Question: i am hosting Internet Explorer in a Windows application. i can scroll down to the bottom of the document. When i then try to scroll back up i get a :
<URL>
When i scroll using the crash appears to happen at the call to
- <URL>
When i scroll using the mouse the crash happens during the call to
- <URL>
Either way, the crash is happening in Internet Explorer.
The shown by Delphi at the time of the exception:

Is different from the stack trace shown by Jedi's exception tracing:
'''
Exception EZeroDivide in module mshtml.dll at 00378B89.
Floating point division by zero.
Exception raised by object: TEmbeddedWB
Full Exception Details:
EZeroDivide
ExceptionCode: 0xC000008E (EXCEPTION_FLT_DIVIDE_BY_ZERO)
The thread tried to divide a floating-point value by a floating-point divisor of zero.
ExceptionFlags: 0x00000002
ExceptionAddress: 0x574C8B89
Parameters: (0x00000000)
EXCEPTION_RECORD: nil
Message: Floating point division by zero
Stack Trace:
[574C8B89] Unknown function at DllGetClassObject + $FF033
[004CA61E] OleCtrls.TOleControl.WndProc (Line 2171, "olectrls.pas" + 12) + $10
[006CF62A] EmbeddedWB.TEmbeddedWB.WBWndProc (Line 1492, "EmbeddedWB.pas" + 31) + $8
[0046200C] Forms.StdWndProc (Line 1459, "Forms.pas" + 8) + $0
[0046D2A2] Forms.TApplication.IsKeyMsg (Line 6588, "Forms.pas" + 20) + $1E
[0046D43F] Forms.TApplication.ProcessMessage (Line 6626, "Forms.pas" + 9) + $2A
[0046D4AB] Forms.TApplication.HandleMessage (Line 6649, "Forms.pas" + 1) + $6
[0046938C] Forms.TCustomForm.ShowModal (Line 4692, "Forms.pas" + 22) + $5
[007D72AD] FMain.TfrmMain.actControlPanelExecute (Line 566, "FMain.pas" + 5) + $5
[00424AF5] Classes.TBasicAction.Execute (Line 8077, "Classes.pas" + 3) + $9
[<PHONE>] ActnList.TContainedAction.Execute + $31
[0045B6AE] Menus.TMenuItem.Click (Line 1738, "Menus.pas" + 9) + $8
[0045CD71] Menus.TMenu.DispatchCommand (Line 2446, "Menus.pas" + 5) + $5
'''
i tried debugging the crash in WinDbg:
'''
ModLoad: <PHONE>'753<PHONE>'75372000 C:\Windows\syswow64\DEVOBJ.dll
ModLoad: <PHONE>'719<PHONE>'719fa000 C:\Windows\SysWOW64\d2d1.dll
ModLoad: <PHONE>'715e<PHONE>'716ea000 C:\Windows\SysWOW64\DWrite.dll
ModLoad: <PHONE>'718<PHONE>'718f3000 C:\Windows\SysWOW64\dxgi.dll
ModLoad: <PHONE>'74fb<PHONE>'74fdd000 C:\Windows\syswow64\WINTRUST.dll
ModLoad: <PHONE>'71db<PHONE>'71ddc000 C:\Windows\SysWOW64\d3d10_1.dll
ModLoad: <PHONE>'719<PHONE>'7193a000 C:\Windows\SysWOW64\d3d10_1core.dll
ModLoad: <PHONE>'6e5c<PHONE>'6e6ec000 C:\Windows\SysWOW64\D3D10Warp.dll
ModLoad: <PHONE>'6d4<PHONE>'6d63b000 C:\Windows\SysWOW64\jscript9.dll
ModLoad: <PHONE>'714f<PHONE>'714fb000 C:\Windows\SysWOW64\msimtf.dll
ModLoad: <PHONE>'6f0<PHONE>'6f0ab000 C:\Windows\SysWOW64\msls31.dll
ModLoad: <PHONE>'082c<PHONE>'082fc000 C:\Windows\SysWOW64\Oleacc.dll
ModLoad: <PHONE>'613e<PHONE>'6140e000 C:\Windows\SysWOW64\MLANG.dll
ModLoad: <PHONE>'62bb<PHONE>'62cb2000 C:\Windows\SysWOW64\d3d10.dll
ModLoad: <PHONE>'62b<PHONE>'62ba3000 C:\Windows\SysWOW64\d3d10core.dll
(834.d04): Unknown exception - code c000008e (first chance)
'''
But because Delphi catches all exceptions, it never leeks out and breaks WinDbg. (Or maybe that's why WinDbg doesn't break).
How can i stop Delphi from catching exceptions, so that the application is allowed to werfault crash, so i can get the instruction that's causing the problem. It's a floating point exception, is the code that is trying to divide by zero.
---
Someone else is getting the same crash in the same circumstances:
- <URL>
With the helpful suggestions from Microsoft that he turn off any 3rd party addons, and try running IE in safe mode.
While it's nice to be vindicated that i'm not the only one experiencing this problem; i'm more interested in a solution.
---
The exceptions can be by asking the floating point unit not to raise exceptions, by fiddling the floating point control word with the 'FLDCW' instruction:
'''
procedure TfrmControlPanel.FormCreate(Sender: TObject);
begin
FSaved8087CW := Default8087CW; // Save this because Set8087CW changes it.
Set8087CW($027F); //restore later using Set8087CW(FSaved8087CW);
//$027F comes from http://msdn.microsoft.com/en-us/library/ms235300.aspx
{
Scrolling in browser was causing floating point exceptions
http://stackoverflow.com/questions/<PHONE>/how-to-debug-division-by-zero-exception-in-internet-explorer
What it boils down to is that MS habitually compile their code with FP exceptions masked.
Embarcadero tools habitually unmask them. Thus the MS code is written assuming that FP exceptions
will not be raised and is not resilient to them. To deal with that you have to mask the exceptions
before calling into the MS code. If your app does not floating point then just mask the exceptions
at start up and be done with it. Call Set8087CW($027F) at start up and you are good to go.
Default8087CW: $1332 = <PHONE> <PHONE>
New 8087CW: $027F = <PHONE> <PHONE>
...I RCPC ..MM MMMM
Bit 0: Invalid Operation (IM) |
Bit 1: Denormal Operand (DM) |
Bit 2: Zero Divide (ZM) | Exception Masks (Bits 0..5)
Bit 3: Overflow (OM) | When one of these mask bits is set, its corresponding x87 FPU
Bit 4: Underflow (UM) | floating-point exception is blocked from being generated
Bit 5: Precision (PM) |
Bit 6: (reserved)
Bit 7: (reserved)
Bit 8: +Precision Control (PC) 00=Single Precision (24 bits), 10=Double Precision (53 bits), 11=Double Extended Precision (64 bits), 01=reserved
Bit 9: /
Bit 10: + Rounding Control (RC)
Bit 11: /
Bit 12: Infinity Control | not meaningful for anything past the 80287 math coprocessor
Bit 13: (reserved)
Bit 14: (reserved)
Bit 15: (reserved)
}
'''
Still, i'd like to know how i can find the that's throwing the exception.
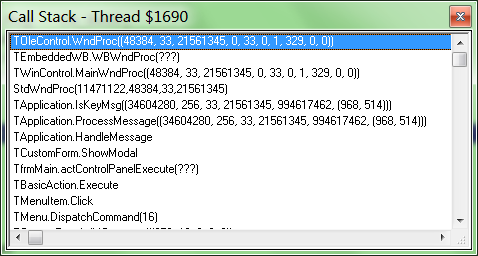
Answer: To get the line of code that throws the exception, you'll have to ask Microsoft for the source to . That's where the exception is thrown, by the instruction at address 00378B89.
You could try opening the CPU window and looking at the machine code from the DLL, but if you're not already comfortable debugging someone else's machine code, I don't know how much good it'll do you.
The debugger's stack trace and the JCL stack trace look pretty similar to me. The main difference is that the JCL tries to give some information about the DLL function and the debugger doesn't. That's not much difference, though; the information the JCL shows is meaningless since the nearest function name it finds is nearly a megabyte away from the actual faulting instruction. The other difference is whether TWinControl.MainWndProc is included in the stack trace, which I suspect is due to whether the stack trace was determined by reading DCU debug information or by analyzing the physical contents of the stack.